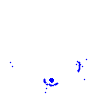
Particle: electron